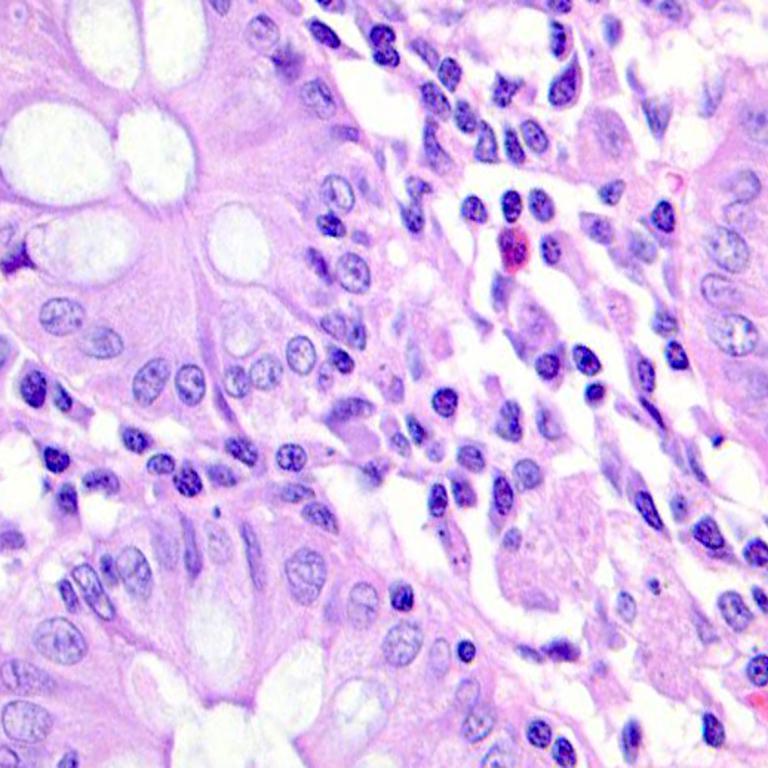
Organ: colon
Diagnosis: benign